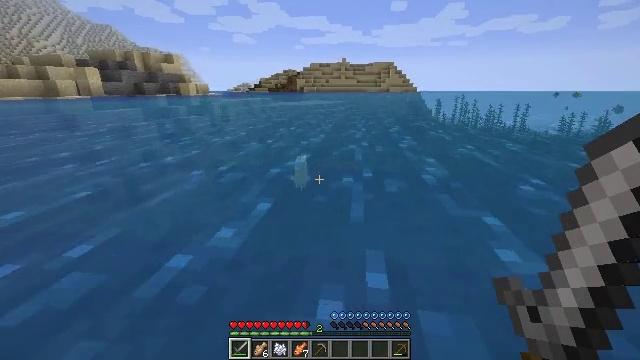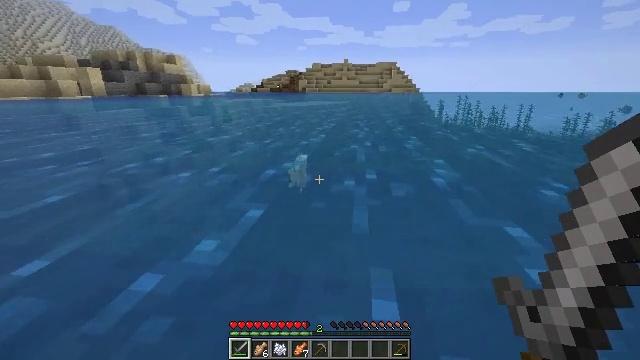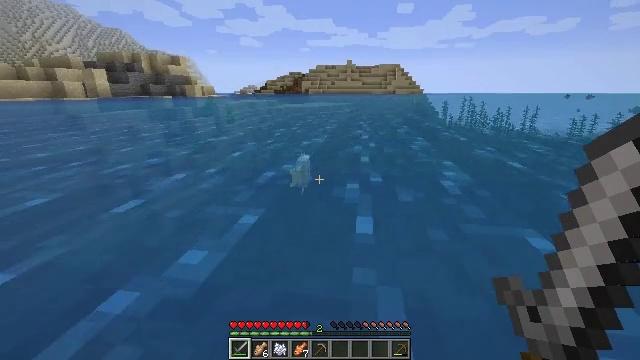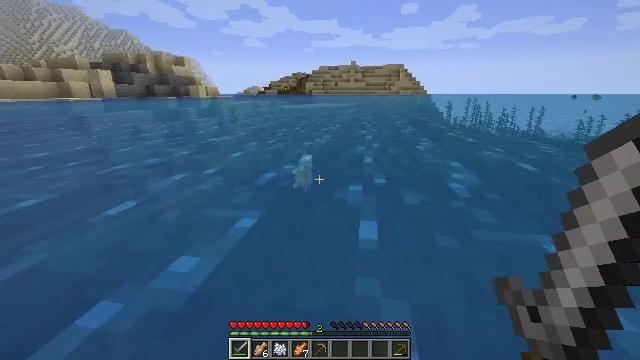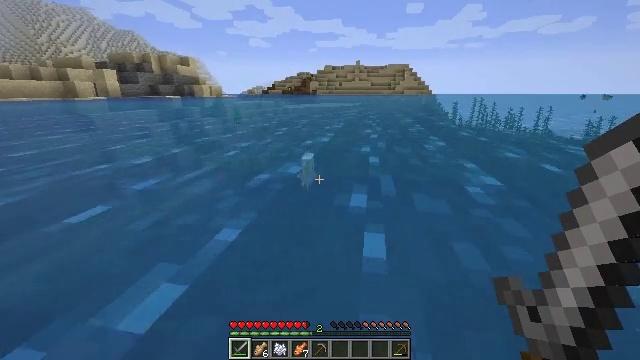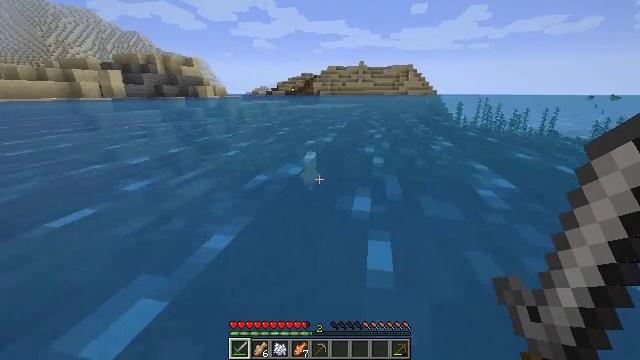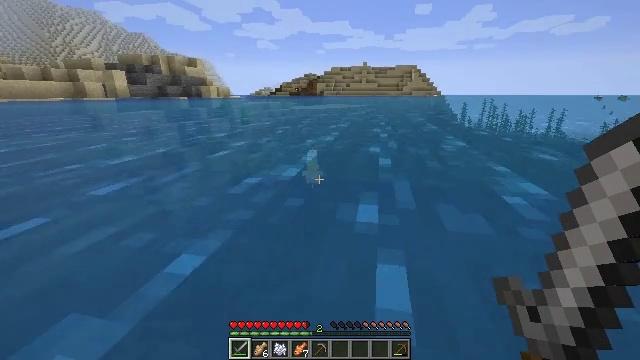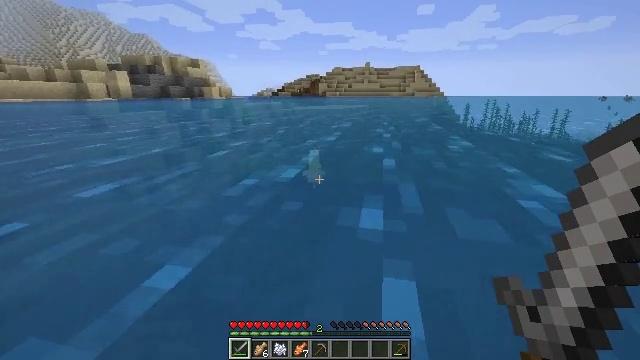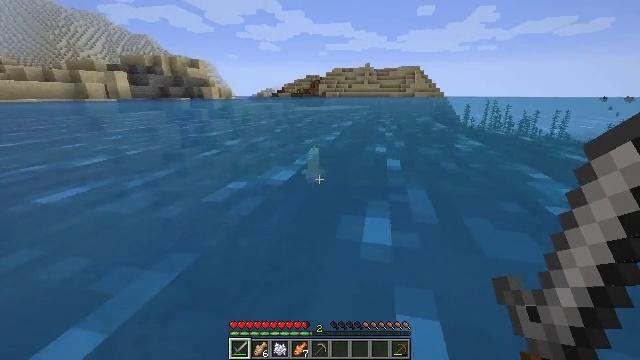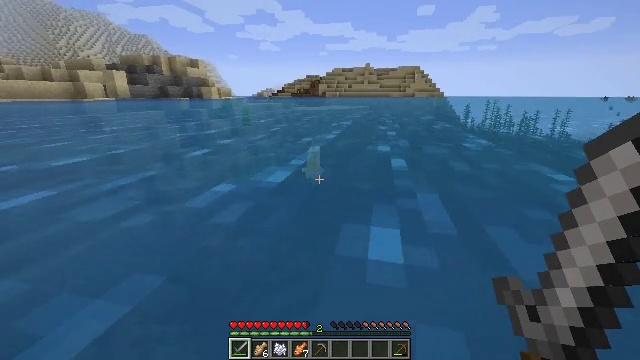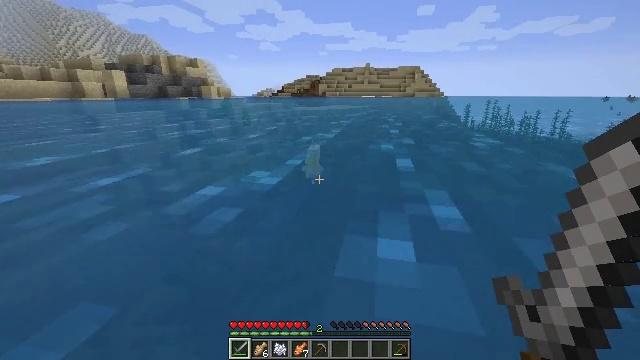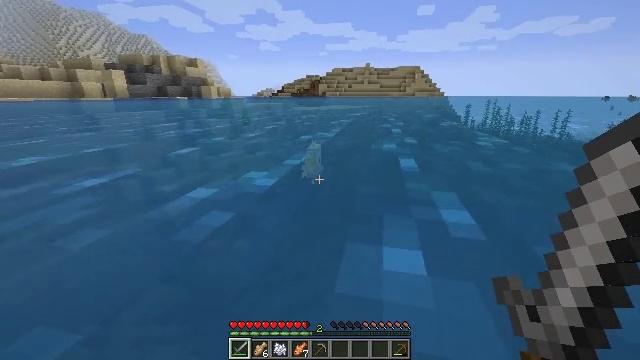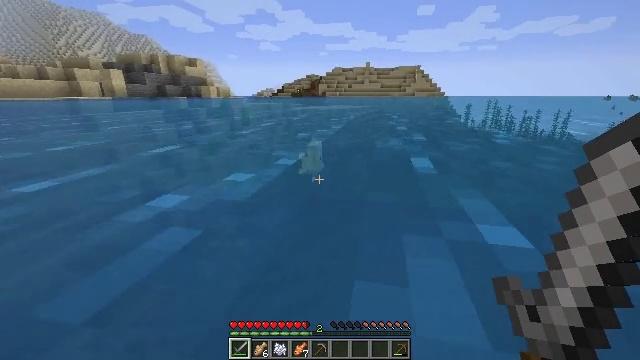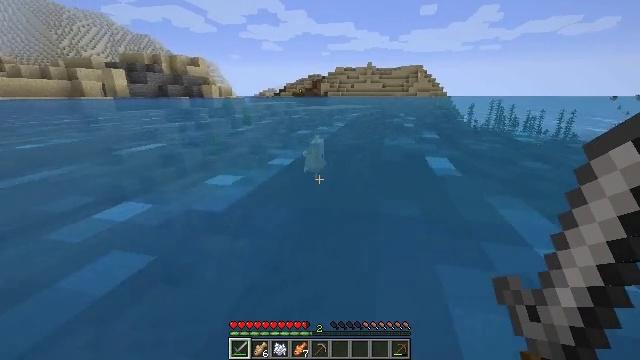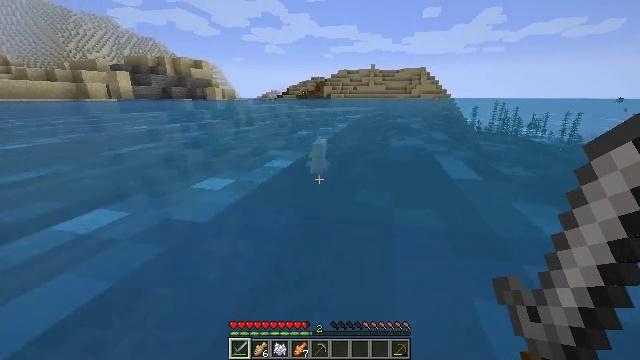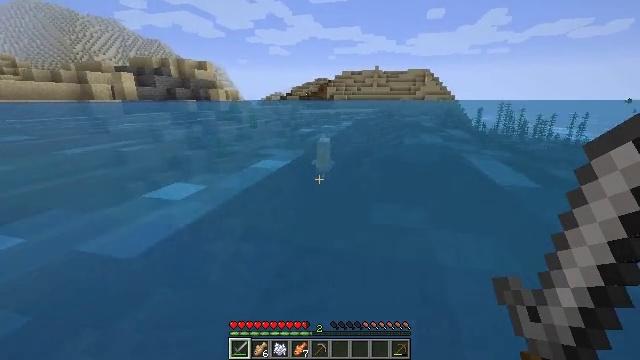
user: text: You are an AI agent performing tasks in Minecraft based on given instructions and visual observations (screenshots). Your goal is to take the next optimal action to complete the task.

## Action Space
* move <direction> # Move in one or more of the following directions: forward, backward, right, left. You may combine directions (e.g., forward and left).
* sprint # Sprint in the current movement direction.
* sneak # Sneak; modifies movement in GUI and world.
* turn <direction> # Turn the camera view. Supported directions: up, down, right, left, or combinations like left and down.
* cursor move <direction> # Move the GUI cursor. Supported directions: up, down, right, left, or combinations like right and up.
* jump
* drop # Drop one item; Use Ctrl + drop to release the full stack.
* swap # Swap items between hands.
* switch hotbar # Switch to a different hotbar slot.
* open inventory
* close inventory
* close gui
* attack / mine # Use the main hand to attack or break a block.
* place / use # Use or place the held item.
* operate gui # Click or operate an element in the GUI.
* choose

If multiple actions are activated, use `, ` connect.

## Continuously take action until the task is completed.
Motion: motion action
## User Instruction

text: Kill the tropical fish.
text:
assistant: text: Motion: move forward
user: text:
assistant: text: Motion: move forward
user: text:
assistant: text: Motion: move forward
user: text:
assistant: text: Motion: move forward
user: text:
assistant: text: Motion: move forward
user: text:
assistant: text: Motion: move forward
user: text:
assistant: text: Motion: move forward
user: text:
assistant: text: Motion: move forward
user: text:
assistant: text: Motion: move forward
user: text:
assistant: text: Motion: move forward
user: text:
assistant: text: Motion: move forward
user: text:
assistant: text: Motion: move forward, sprint
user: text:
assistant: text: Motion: move forward, sprint
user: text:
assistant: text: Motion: move forward, sprint
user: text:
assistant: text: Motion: move forward, sprint
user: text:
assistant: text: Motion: move forward, sprint
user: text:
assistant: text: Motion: move forward
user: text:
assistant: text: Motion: move forward, turn up
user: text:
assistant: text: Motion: move forward, turn up
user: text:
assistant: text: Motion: move forward, turn up
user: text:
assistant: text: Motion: move forward
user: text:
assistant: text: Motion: move forward
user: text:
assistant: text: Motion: move forward
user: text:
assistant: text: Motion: move forward
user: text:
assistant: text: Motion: move forward
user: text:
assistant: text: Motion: move forward
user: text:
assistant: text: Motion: move forward
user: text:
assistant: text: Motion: move forward, turn right
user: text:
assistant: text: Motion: move forward, turn right
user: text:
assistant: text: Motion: move forward, attack / mine